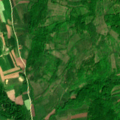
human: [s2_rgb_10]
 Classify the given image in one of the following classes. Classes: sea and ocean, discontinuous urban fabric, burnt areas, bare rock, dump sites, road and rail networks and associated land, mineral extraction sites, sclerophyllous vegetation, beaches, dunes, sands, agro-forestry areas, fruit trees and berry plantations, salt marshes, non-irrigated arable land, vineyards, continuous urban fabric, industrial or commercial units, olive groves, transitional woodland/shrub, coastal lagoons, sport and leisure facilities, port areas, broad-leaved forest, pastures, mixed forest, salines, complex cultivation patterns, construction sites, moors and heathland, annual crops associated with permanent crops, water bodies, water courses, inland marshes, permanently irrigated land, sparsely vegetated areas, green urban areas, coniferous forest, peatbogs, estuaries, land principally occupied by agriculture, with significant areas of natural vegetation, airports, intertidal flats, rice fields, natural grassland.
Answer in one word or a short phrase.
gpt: complex cultivation patterns, land principally occupied by agriculture, with significant areas of natural vegetation, broad-leaved forest